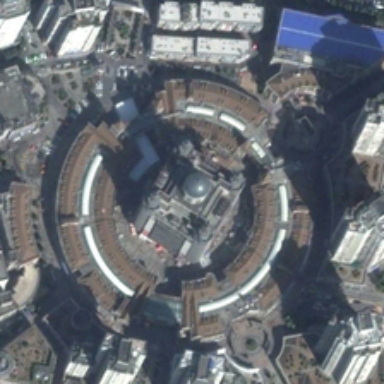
Many buildings are around a center building in a commercial area .